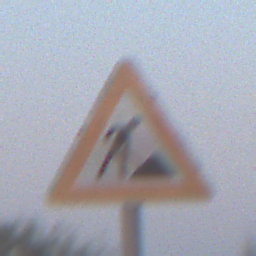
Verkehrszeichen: Arbeitsstelle
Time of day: SunriseSunset
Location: Outdoor (Nature)
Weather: Clear
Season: NotSpecified
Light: Natural